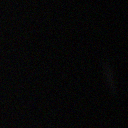
Screen state: off